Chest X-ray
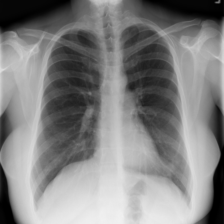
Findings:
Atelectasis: negative
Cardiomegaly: negative
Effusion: negative
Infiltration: negative
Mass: negative
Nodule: negative
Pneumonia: negative
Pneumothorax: negative
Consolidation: negative
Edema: negative
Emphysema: negative
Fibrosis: negative
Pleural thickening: negative
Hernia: negative